Question: This is first time I need to load dll nad unfortunatelly this is not COM serwer dll so I can't use php com functions.
I found out it possible to use winbinder to do this, but so far I did not have that much success. Here is my code:
'''
define("PATH_SCRIPT", dirname(__FILE__) . "/");
define("PATH_DATA", PATH_SCRIPT);
define("PATH_INC", PATH_SCRIPT . "include/");
define("PATH_RES", PATH_SCRIPT . "resources/");
//----------------------------------------------------------------- DEPENDENCIES
include PATH_INC . "winbinder.php";
//-------------------------------------------------------------------- CONSTANTS
define("APPNAME", "Xml Reader!"); // Application name
// Control identifiers
define("ID_ABOUT", 101);
//-------------------------------------------------------------- EXECUTABLE CODE
// Create main window, then assign a procedure and an icon to it
$mainwin = wb_create_window(NULL, AppWindow, APPNAME . " - PHP " . PHP_VERSION, 320, 240);
wb_set_handler($mainwin, "process_main");
wb_set_image($mainwin, PATH_RES . "hyper.ico");
// Create toolbar
wb_create_control($mainwin, ToolBar, array(
array(ID_ABOUT, NULL, "About this application", 13),
), 0, 0, 16, 15, 0, 0, PATH_RES . "toolbar.bmp");
// Create status bar
$statusbar = wb_create_control($mainwin, StatusBar, APPNAME);
// Create label control inside the window
wb_create_control($mainwin, Label, "This is xml reader
" .
"application that will read xml.
" .
"from dll and write it to file.",
10, 70, 290, 80, 0, WBC_CENTER);
// Enter application loop
wb_main_loop();
/* Process main window commands */
function process_main($window, $id)
{
global $statusbar;
switch($id) {
case ID_ABOUT:
$dll = wb_load_library("dll/OSOZMOK.dll");
//$funcAddr = wb_get_function_address('OSOZ_Release', $dll);
$funcAddr = wb_get_function_address('GetDllVersion', $dll);
$dll_info = wb_call_function($funcAddr);
$funcAddr = wb_get_function_address('OSOZ_IsConnected', $dll);
$dll_info2 = wb_call_function($funcAddr);
wb_release_library($dll);
wb_message_box($window, "DLL Returned: 1) ".$dll_info. " 2) ".$dll_info2);
break;
case IDCLOSE: // IDCLOSE is predefined
wb_destroy_window($window);
break;
}
}
'''
It only does 2 things: creates winbinder window and if you click "about" it loads the dll and executes 2 functions.
The problem is that whe I click about again the program crashes...
Also instead on ruturned variables like TRUE or FALSE I get intigers. OSOZ_IsConnected will return constant intiger, and OSOZ_Release will give random.
For Example:

I really doubt the dll is anyhow wrong. It must be sth with the way I call functions.
Alternative: is there any other way to load a dll (delphi) in php? I would like to avoid learning c++/c# just to handle this dll, save xml output to file, and read it in php :P.
Big thanx for anyone that can help.
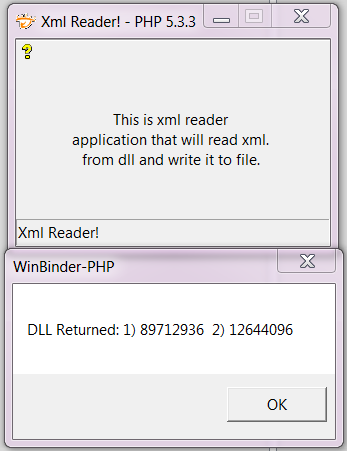
Answer: It seems that Winbinder is simply not advanced enought to handle this. I used c++. For example
HINSTANCE hGetProcIDDLL = LoadLibrary("path_to_dll.dll"); - from windows.h
OR
wxDynamicLibrary and .load from WxWidgets
wll both do.